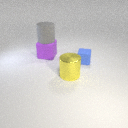
large purple rubber cube to the left of large yellow metal cylinder